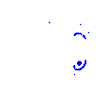
Particle: proton